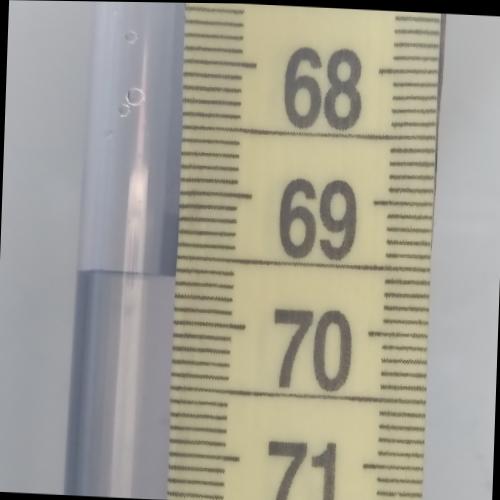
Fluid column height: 69.7 cm